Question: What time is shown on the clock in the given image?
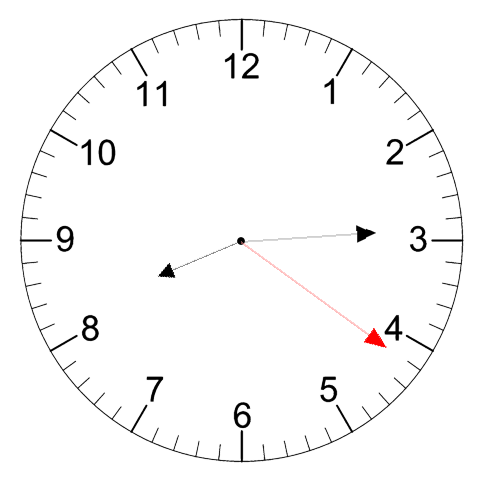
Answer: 08:14:21